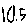
Label: tree